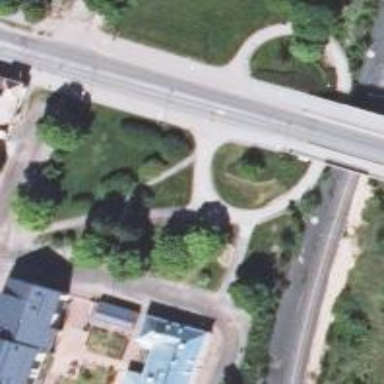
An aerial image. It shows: Cycleway.